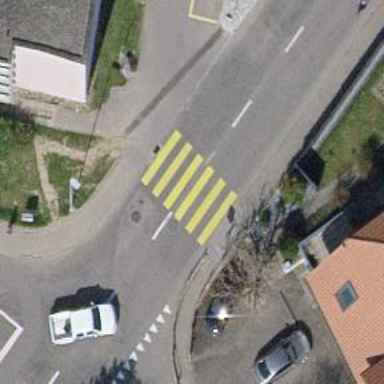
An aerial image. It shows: Uncontrolled footway crossing with markings.